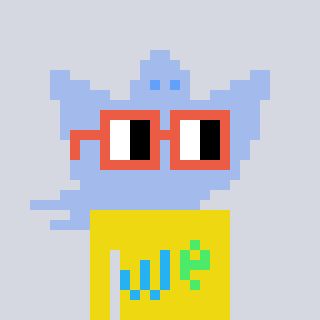
a pixel art character with square orange glasses, a ghost-B-shaped head and a yellow-colored body on a cool background